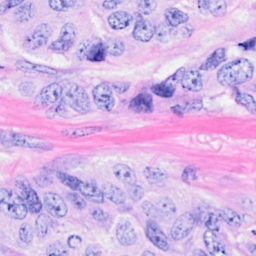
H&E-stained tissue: Breast